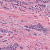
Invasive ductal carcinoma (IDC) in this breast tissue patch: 1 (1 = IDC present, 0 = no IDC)